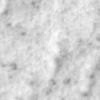
Label: no_change